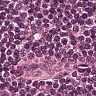
Metastatic tissue present: no